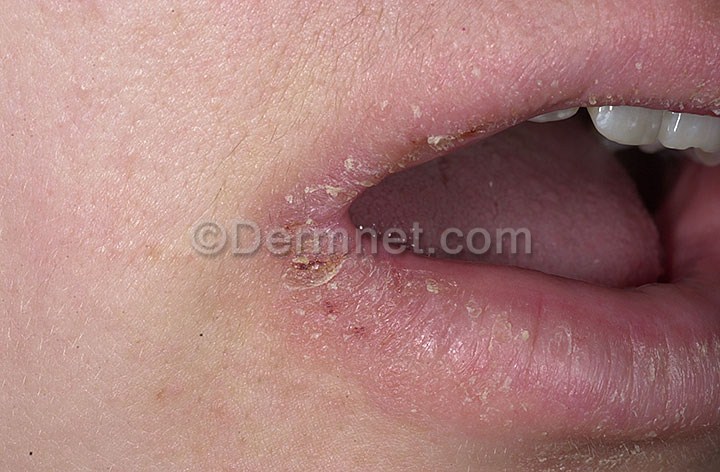
Disease: Poison Ivy Photos and other Contact Dermatitis